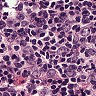
Metastatic tissue present: no